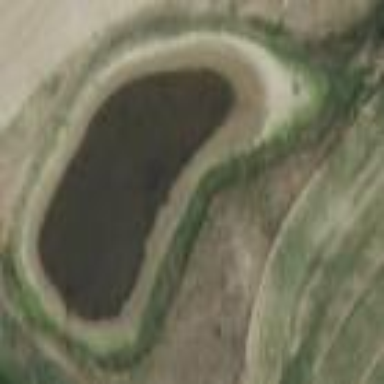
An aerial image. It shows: Reservoir.